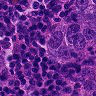
Metastatic tissue present: yes